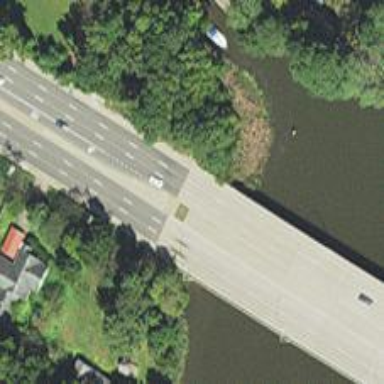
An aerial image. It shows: Primary highway crossing over bridge.